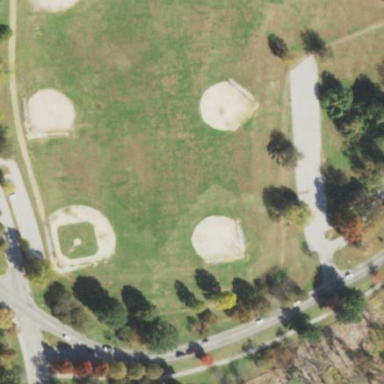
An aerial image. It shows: Baseball pitch for leisure and sports activities.